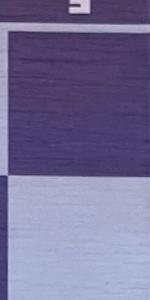
Label: Empty